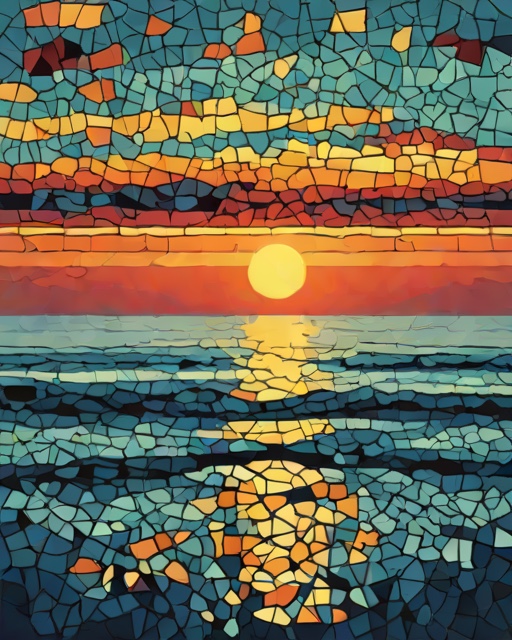
Category: Summer